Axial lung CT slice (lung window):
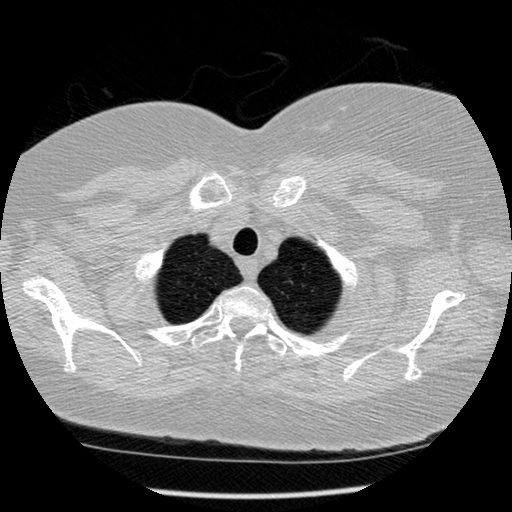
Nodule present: no